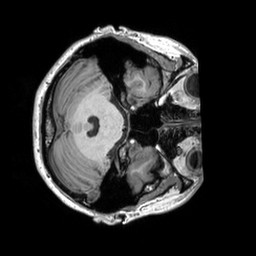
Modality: T1w
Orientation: axial
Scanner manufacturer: siemens
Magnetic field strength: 3 T
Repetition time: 2.53 s
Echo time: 0.00298 s